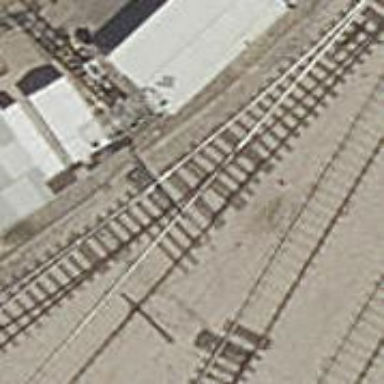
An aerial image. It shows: Railway switch.